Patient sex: M
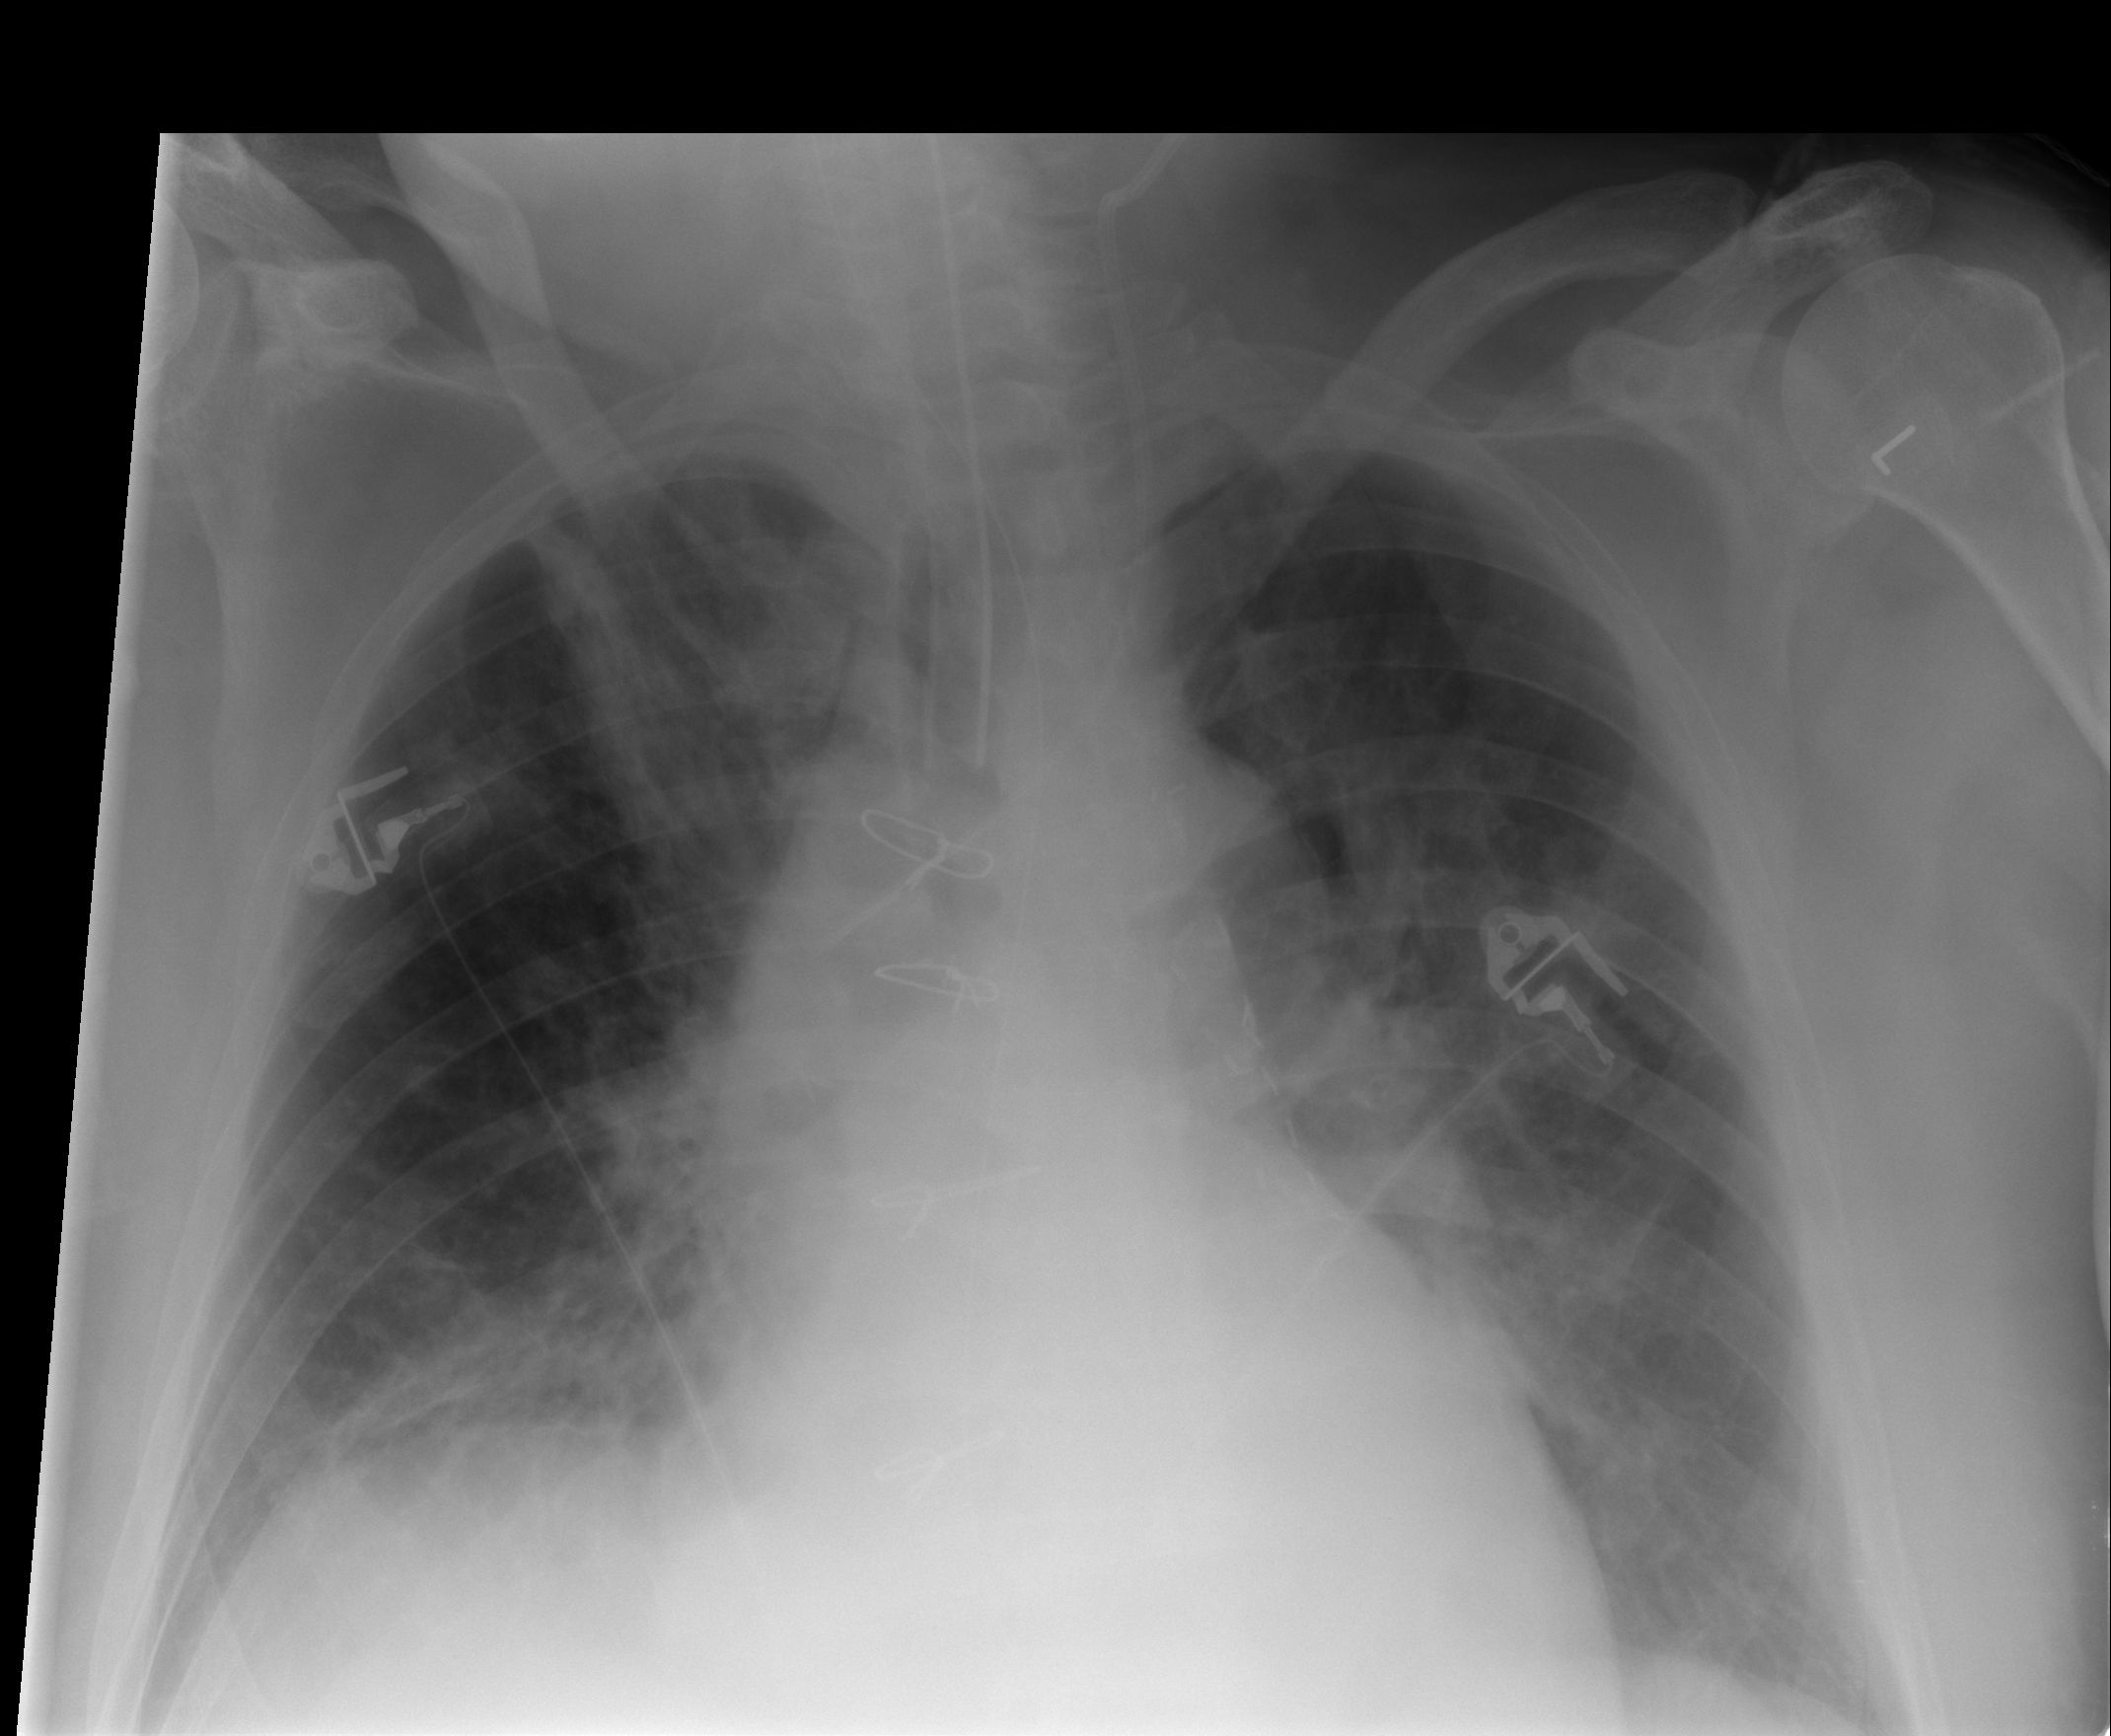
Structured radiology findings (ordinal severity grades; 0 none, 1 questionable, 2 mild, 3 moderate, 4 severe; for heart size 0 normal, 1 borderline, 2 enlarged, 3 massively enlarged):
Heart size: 2
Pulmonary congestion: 2
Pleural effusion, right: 1
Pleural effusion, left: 2
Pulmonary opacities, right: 3
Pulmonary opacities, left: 1
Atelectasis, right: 3
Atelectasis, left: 2